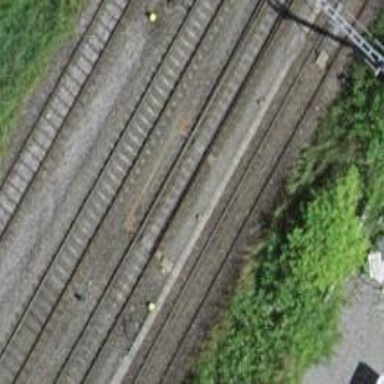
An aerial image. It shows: Railway switch.